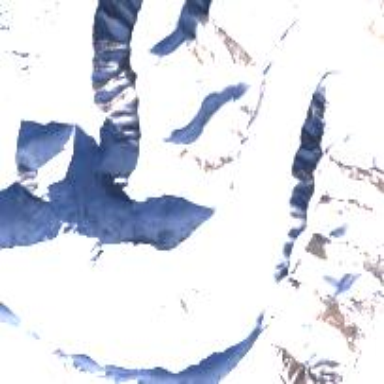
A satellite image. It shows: Majestic glacier in the distance.